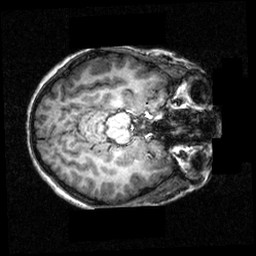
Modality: T1w
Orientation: axial
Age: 18
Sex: female
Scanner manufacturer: siemens
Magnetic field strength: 3.951 T
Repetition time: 1.5 s
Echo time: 0.00335 s